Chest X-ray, PA view. Patient: 64 years old, sex M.
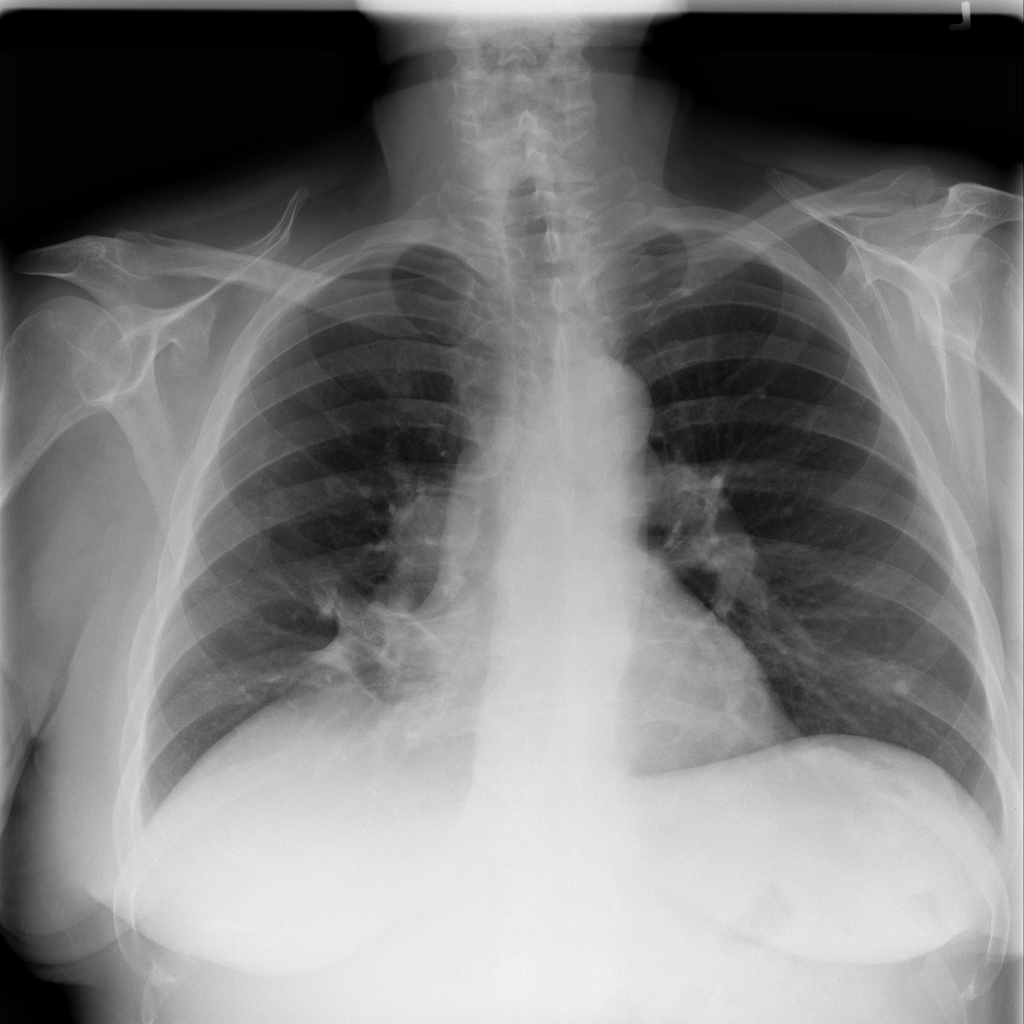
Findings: Mass, Nodule, Pneumonia